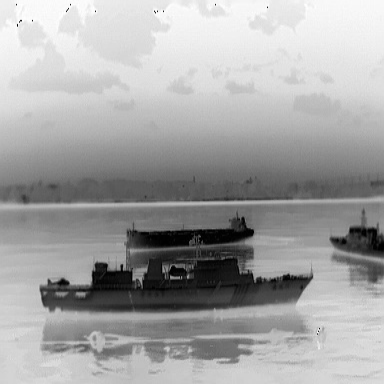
There are three objects shown in the infrared image, including a liner, and two warships.